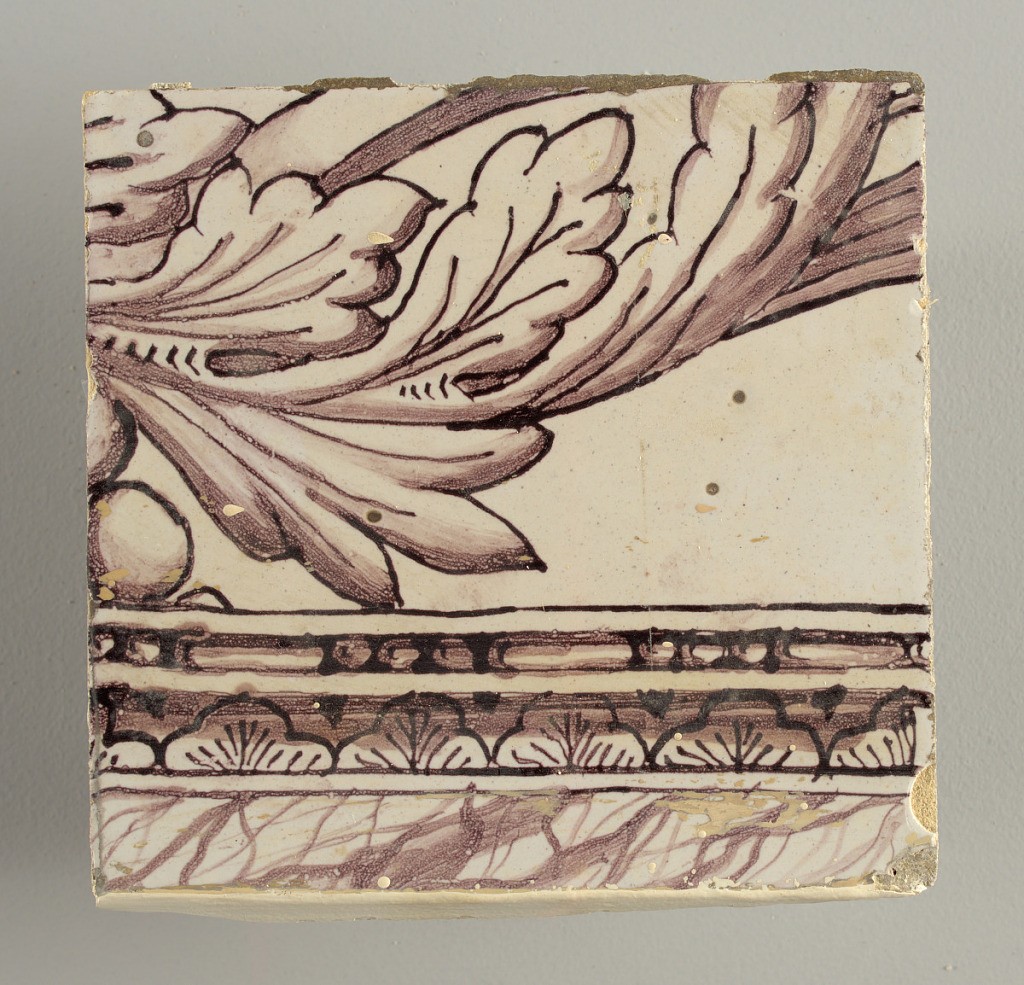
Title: Wall facing
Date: ca. 1725
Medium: tin-glazed earthenware, underglaze
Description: Two vertical rectangles, twenty-three tiles high.  A) Nine tiles wide at top; seven tiles wide at bottom.  B) Ten and one-half tiles wide.

Arabesque design of foliage.  A) with centered figure of Justice under a canopy.  B) with centered urn.